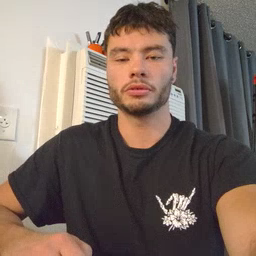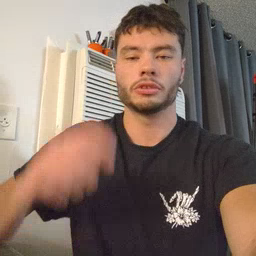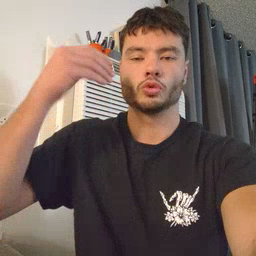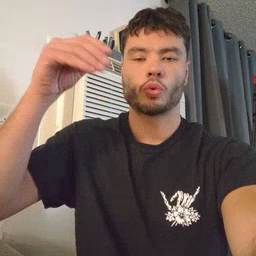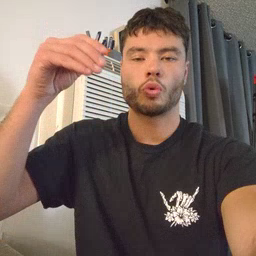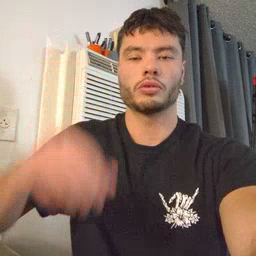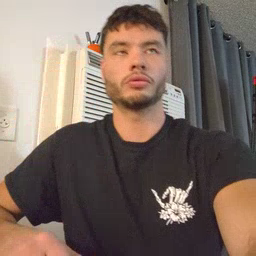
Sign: store